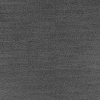
Atmospheric dust classification: dusty